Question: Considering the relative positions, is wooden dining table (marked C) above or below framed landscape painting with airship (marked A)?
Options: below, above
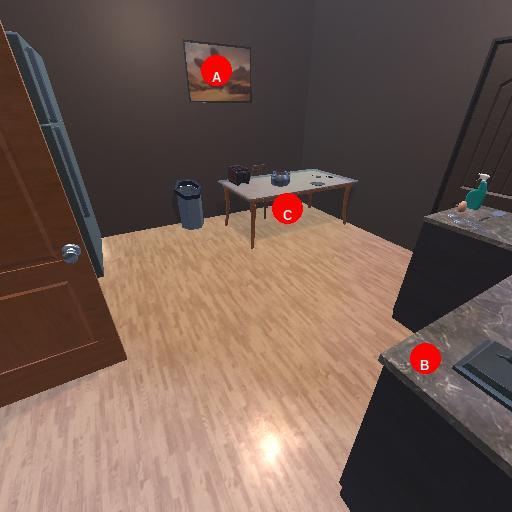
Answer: below